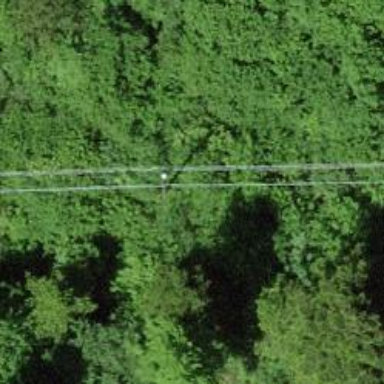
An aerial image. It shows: Utility pole in the area.